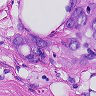
Metastatic tissue present: yes